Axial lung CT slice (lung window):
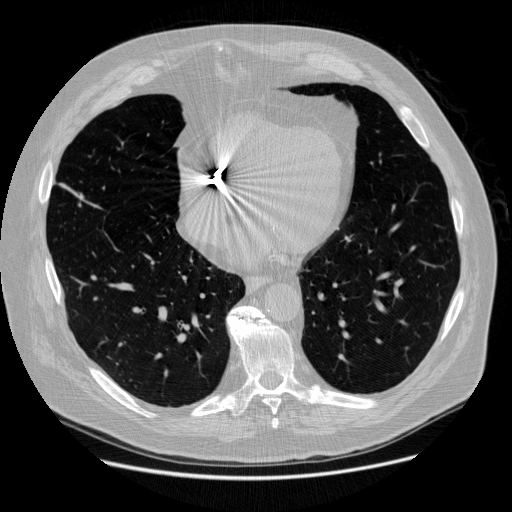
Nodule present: no